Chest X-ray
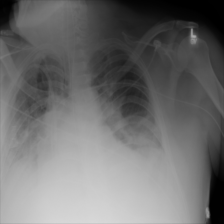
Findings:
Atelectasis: negative
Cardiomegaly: negative
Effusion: negative
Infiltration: negative
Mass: negative
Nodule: negative
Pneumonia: negative
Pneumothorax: negative
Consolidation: negative
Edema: negative
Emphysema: negative
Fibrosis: negative
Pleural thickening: negative
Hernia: negative